Interaction volume radius: 5 \u00c5
Interaction volume height: 10 \u00c5
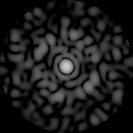
Disorder parameter: 0.8832